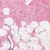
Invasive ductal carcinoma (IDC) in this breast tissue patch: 0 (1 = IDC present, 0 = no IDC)